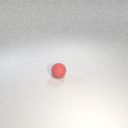
small red rubber sphere